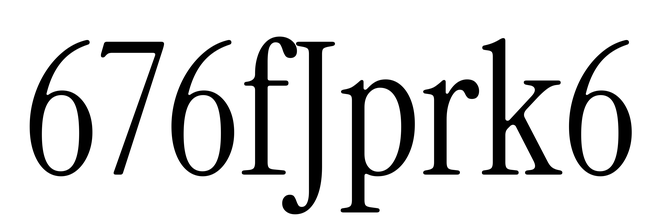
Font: InstrumentSerif-Regular